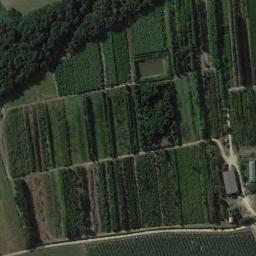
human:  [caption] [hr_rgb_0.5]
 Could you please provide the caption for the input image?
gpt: The rectangular farmland is next to some trees .

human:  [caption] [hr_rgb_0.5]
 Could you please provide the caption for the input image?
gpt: Many neatly arranged dark green, light green and tan mixed rectangular farmlands of different sizes .

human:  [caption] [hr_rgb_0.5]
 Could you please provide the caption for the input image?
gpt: Some green rectangular farmlands of different sizes and a grove of trees are neatly arranged on the ground .

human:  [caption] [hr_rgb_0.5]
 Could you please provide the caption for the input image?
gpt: There is a building in the rectangular farmlands .

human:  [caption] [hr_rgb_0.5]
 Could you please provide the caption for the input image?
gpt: There are many green trees and green rectangular farmlands .